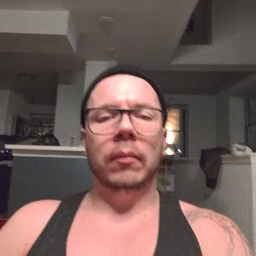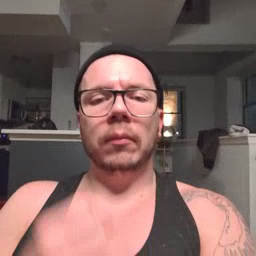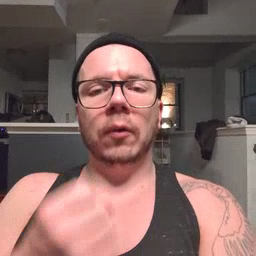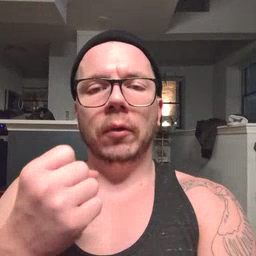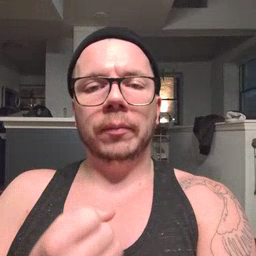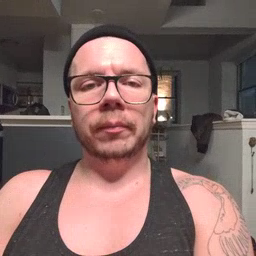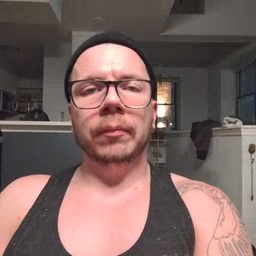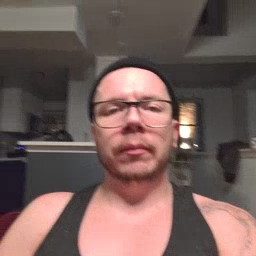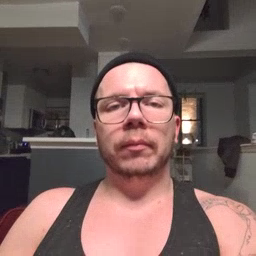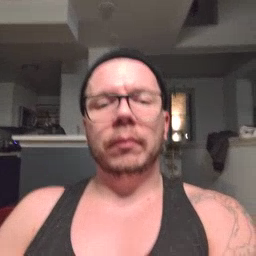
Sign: car